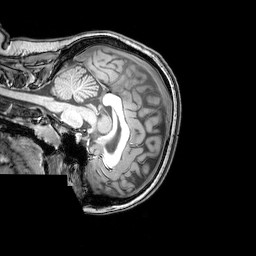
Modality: T1w
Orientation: sagittal
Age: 24
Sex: female
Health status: healthy
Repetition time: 0.081 s
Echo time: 0.037 s